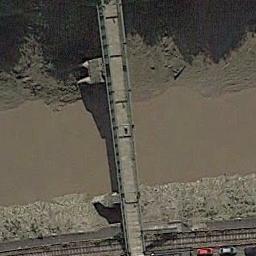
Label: bridge